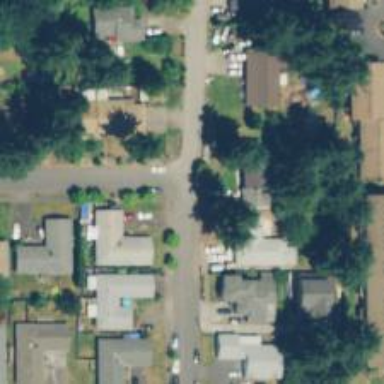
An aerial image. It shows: Residential road with sidewalk on the left.